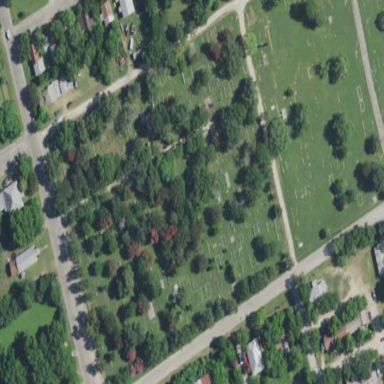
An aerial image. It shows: Cemetery.